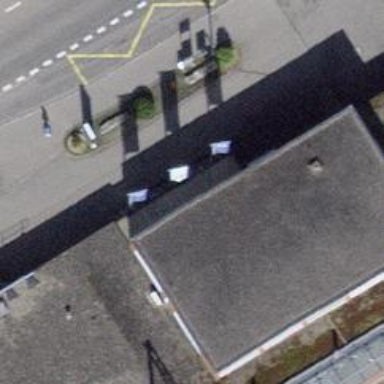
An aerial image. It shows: Advertising flagpole is visible.